Question: Any one help me. Thanks in advance. I want to move the controls based on the browser resolution? How to do it?
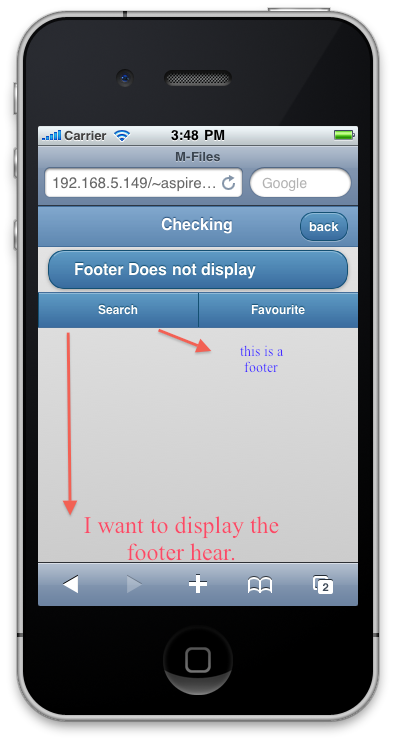
Answer: To do it you have to read the following page of jQuery Mobile documentation:
<URL>
PS. Other pages in docs present other interesting things you can do with footers and headers.
<URL>